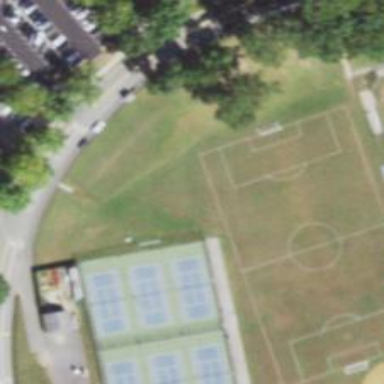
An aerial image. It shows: Soccer pitch for outdoor sports and leisure activities.